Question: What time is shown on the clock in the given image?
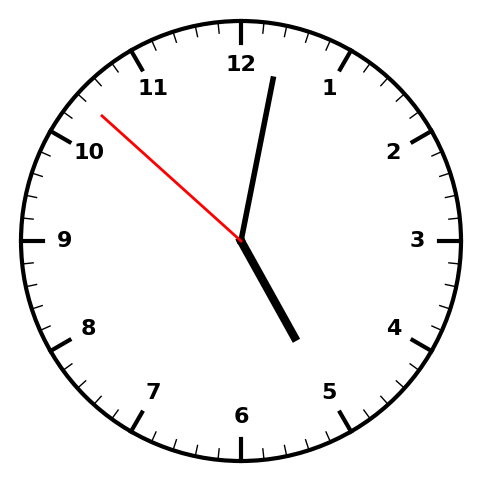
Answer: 05:01:52